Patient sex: M
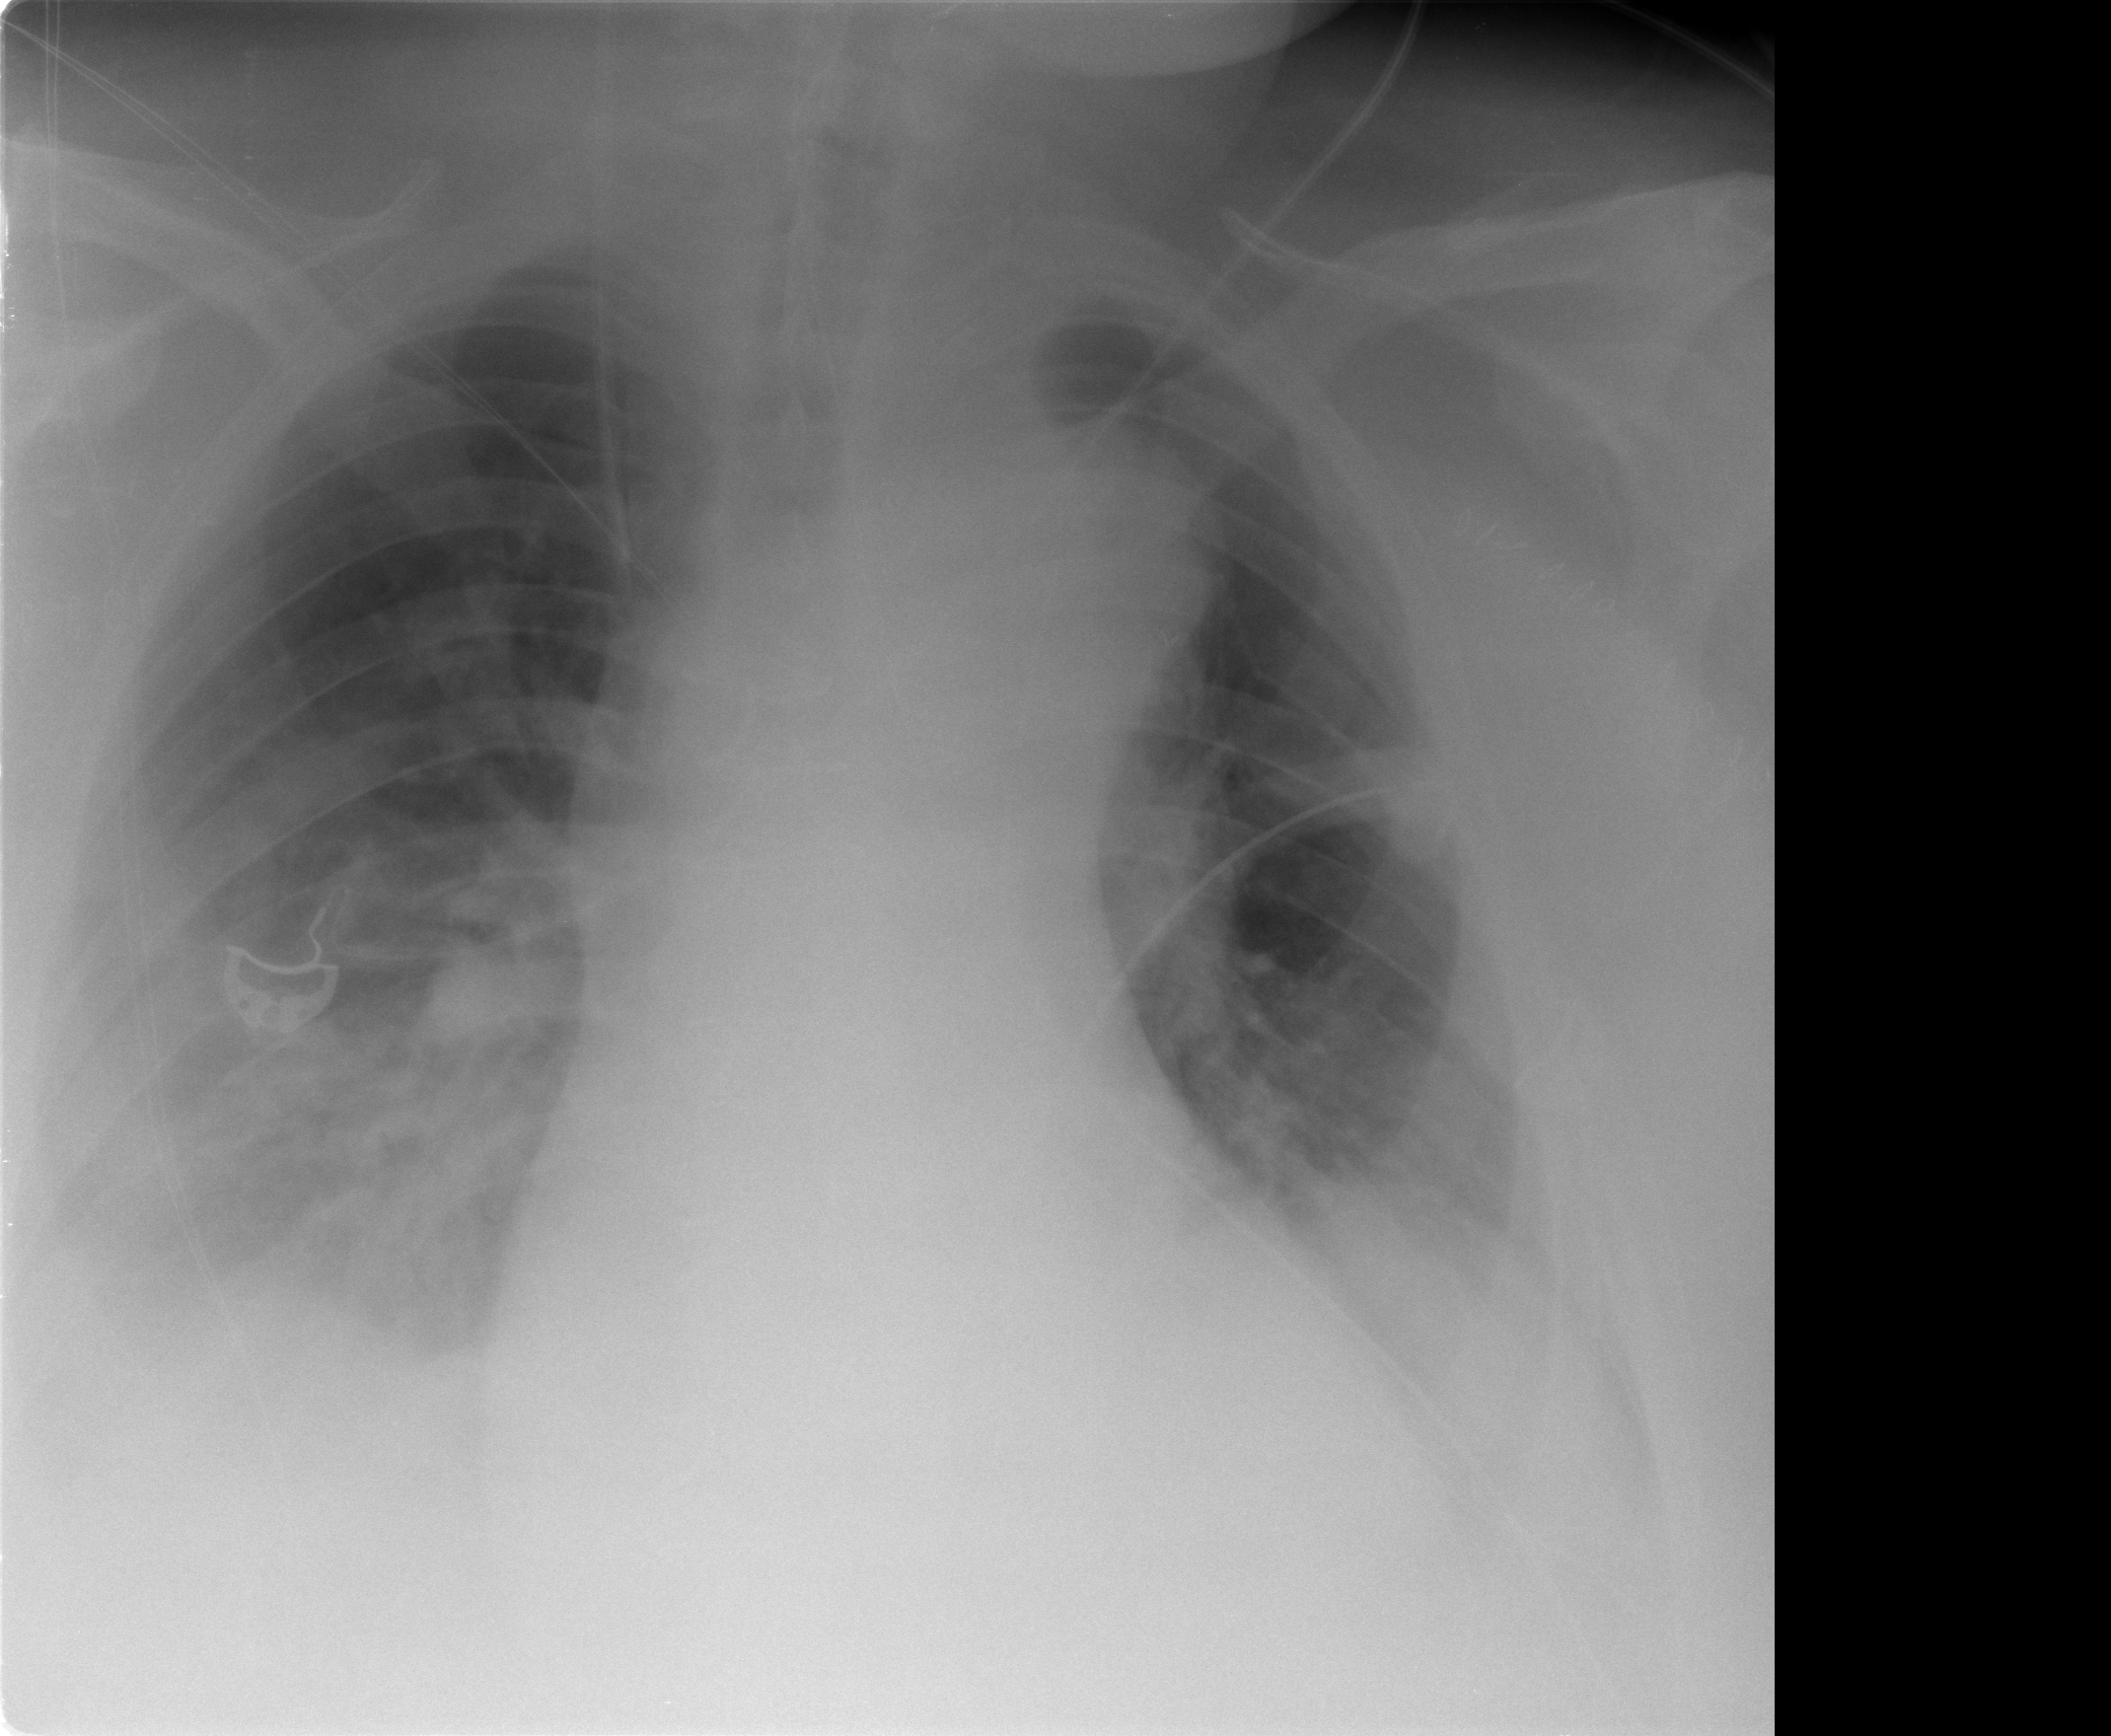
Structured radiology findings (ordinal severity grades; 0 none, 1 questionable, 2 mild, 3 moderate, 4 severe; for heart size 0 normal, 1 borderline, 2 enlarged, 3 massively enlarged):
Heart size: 2
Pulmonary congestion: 2
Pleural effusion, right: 2
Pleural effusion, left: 2
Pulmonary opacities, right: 2
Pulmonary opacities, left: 2
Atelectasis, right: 2
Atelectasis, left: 2